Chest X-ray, AP view. Patient: 65 years old, sex M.
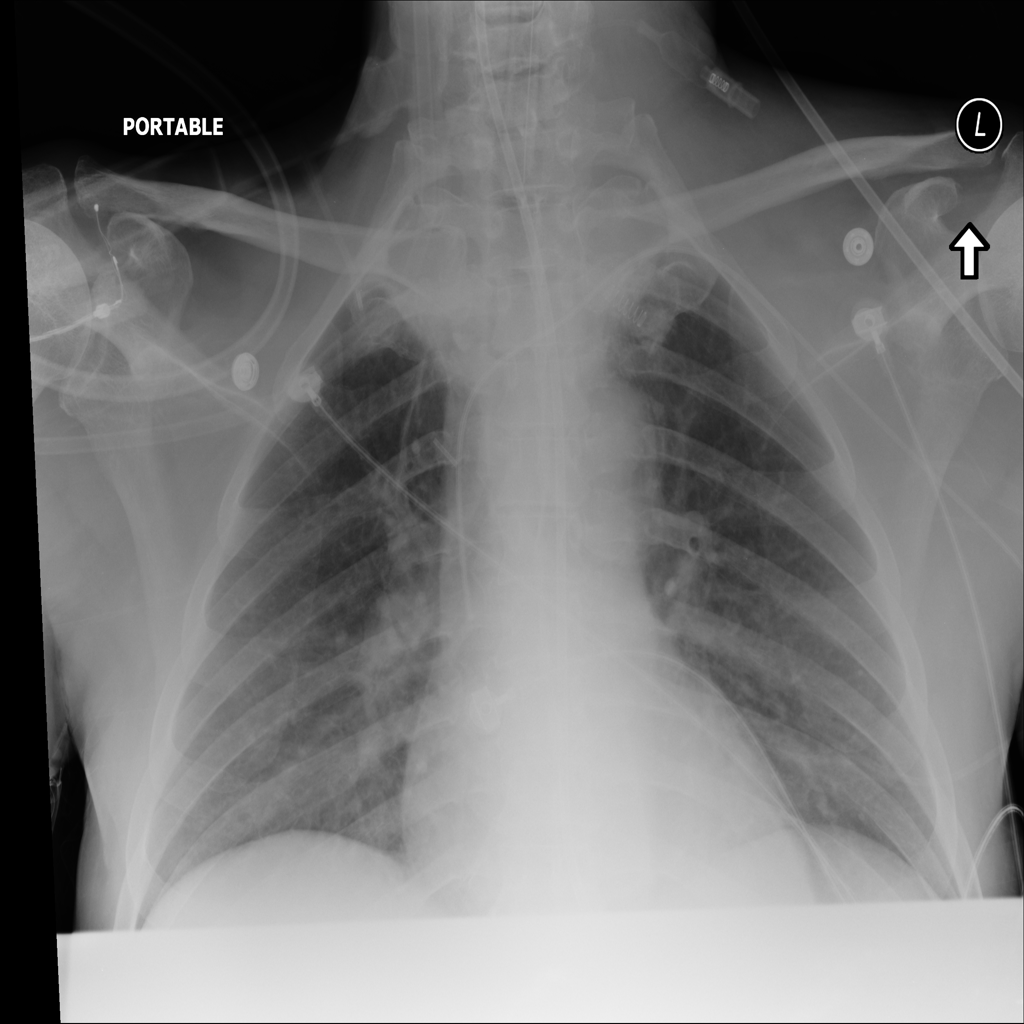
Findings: No Finding